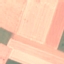
Land use / land cover: AnnualCrop